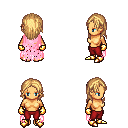
a pixel art fantasy rpg character, female body template, human, tanned skin, pink tattered cape, red pants, light blonde long hairstyle, gold gloves, gold boots, four views (front, back, left, right), 2x2 character sprite sheet, small pixel art, hard edges, no anti-aliasing